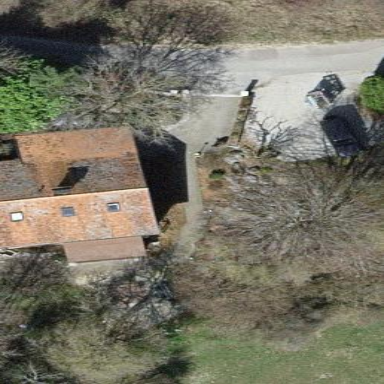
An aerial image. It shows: Simple house.